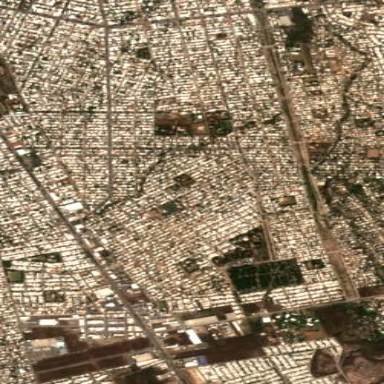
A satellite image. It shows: Residential area characterized by buildings and homes within quarter of the city.